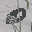
Label: 0